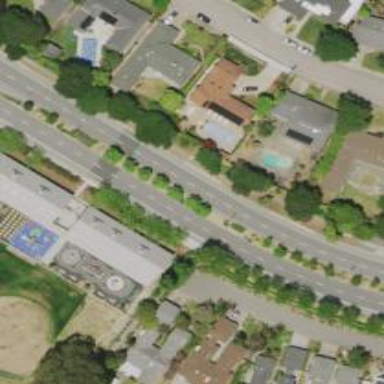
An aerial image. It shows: Secondary road with asphalt surface and separate sidewalk.